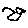
Label: bird